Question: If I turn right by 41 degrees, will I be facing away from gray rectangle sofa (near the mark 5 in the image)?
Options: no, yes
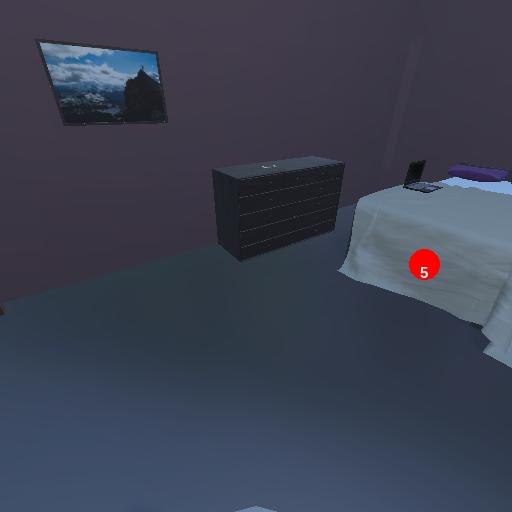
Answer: no